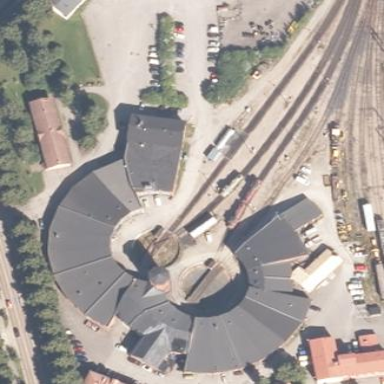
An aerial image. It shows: Engine shed building located near railway.